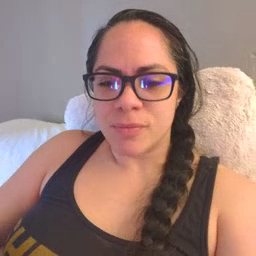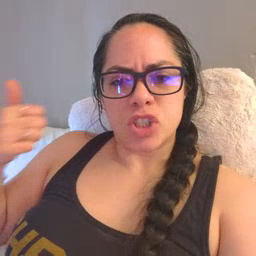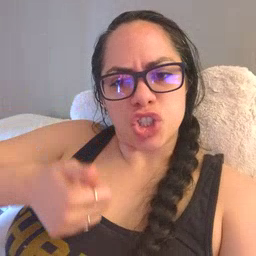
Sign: jacket